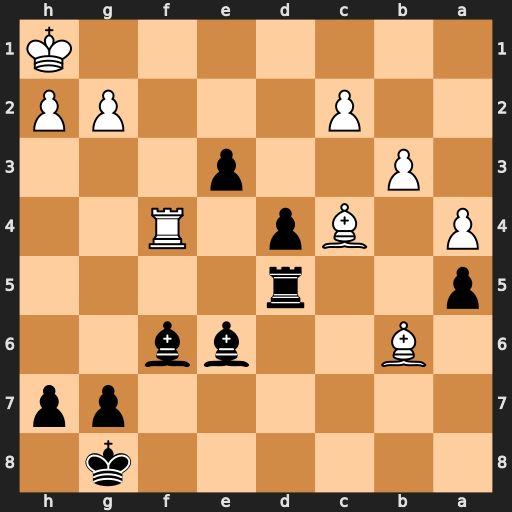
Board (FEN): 6k1/6pp/1B2bb2/p2r4/P1Bp1R2/1P2p3/2P3PP/7K
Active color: b
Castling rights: -
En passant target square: -
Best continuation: Rd6 Bxe6+ Rxe6